Question: I have a control where i want to add CharacterCasing since it doesn't support it by default.
I added a custom dependency property called "CharacterCasing".
Now when i use it in xaml i want to have the options just like in the normal TextBox:

Any ideas how to implement the suggestion list in the dependency property?
This is my code in xaml:
'<TestControl:APTextBox CharacterCasing="UpperCase" Text="{Binding AktuelleZeile.LKR, Mode=TwoWay, NotifyOnValidationError=True, ValidatesOnDataErrors=True}">'
And this is the dependency property:
'''
public static readonly DependencyProperty CharacterCasingProperty =
DependencyProperty.Register(name: "CharacterCasing",
propertyType: typeof(string),
ownerType: typeof(APTextBox),
typeMetadata: new PropertyMetadata("Normal"));
public string CharacterCasing
{
get { return (string)this.GetValue(CharacterCasingProperty); }
set { this.SetValue(CharacterCasingProperty, value); }
}
'''
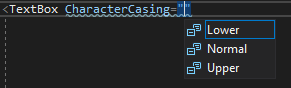
Answer: Because you define it as string. Change the string with 'CharacterCasing' or which kind of enum you want to use.
'''
public static readonly DependencyProperty CharacterCasingProperty =
DependencyProperty.Register(name: "CharacterCasing",
propertyType: typeof(CharacterCasing),
ownerType: typeof(APTextBox),
typeMetadata: new PropertyMetadata(CharacterCasing.Normal));
public CharacterCasing CharacterCasing
{
get { return (CharacterCasing)this.GetValue(CharacterCasingProperty); }
set { this.SetValue(CharacterCasingProperty, value); }
}
'''